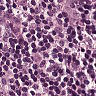
Metastatic tissue present: yes